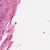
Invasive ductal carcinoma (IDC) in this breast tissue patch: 0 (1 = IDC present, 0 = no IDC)